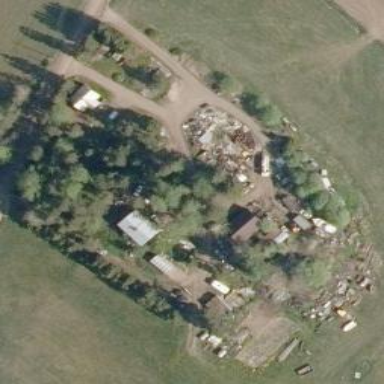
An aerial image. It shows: Farmyard area.